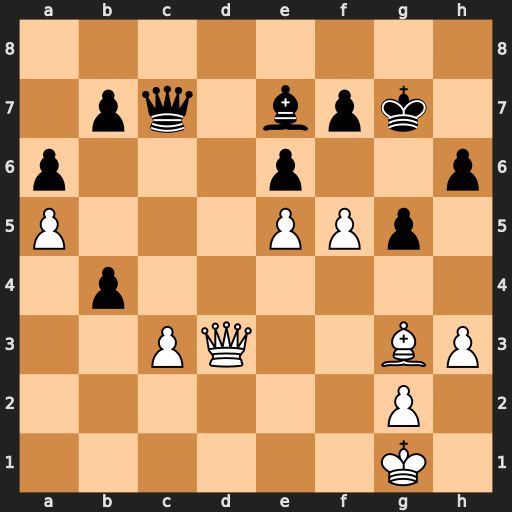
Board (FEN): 8/1pq1bpk1/p3p2p/P3PPp1/1p6/2PQ2BP/6P1/6K1
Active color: w
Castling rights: -
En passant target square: -
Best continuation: f6+ Kg8 fxe7